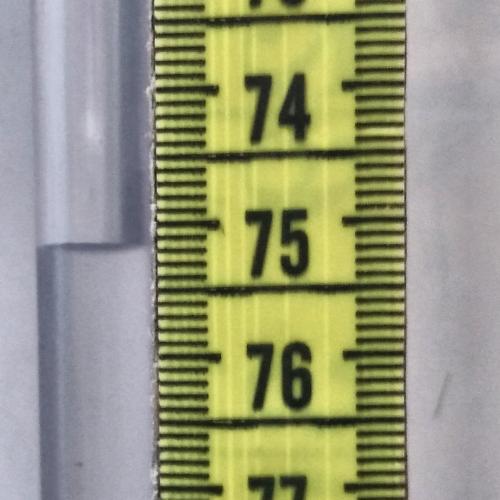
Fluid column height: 75.1 cm